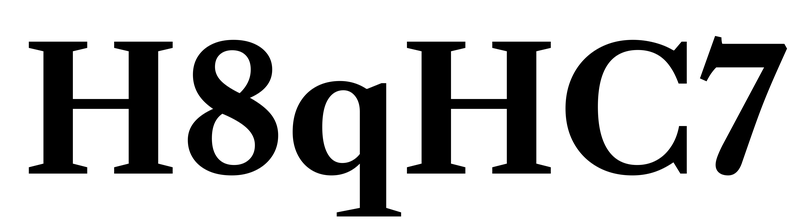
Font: LibreCaslonText_Bold